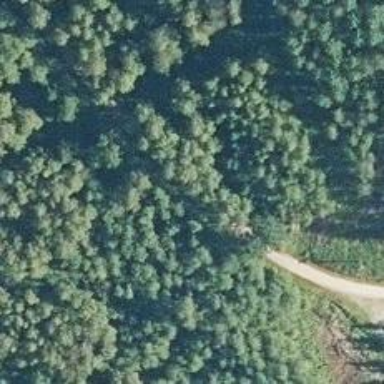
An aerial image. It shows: Unclassified road.